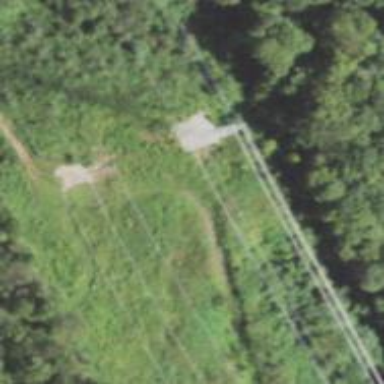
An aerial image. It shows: Lattice structure tower used for power transmission.